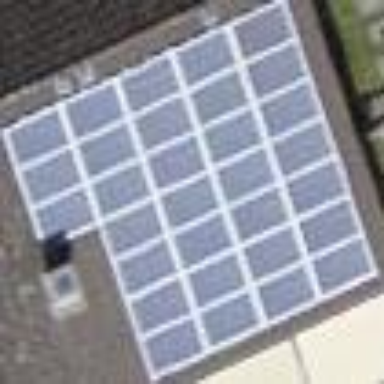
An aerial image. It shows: Solar power generator.